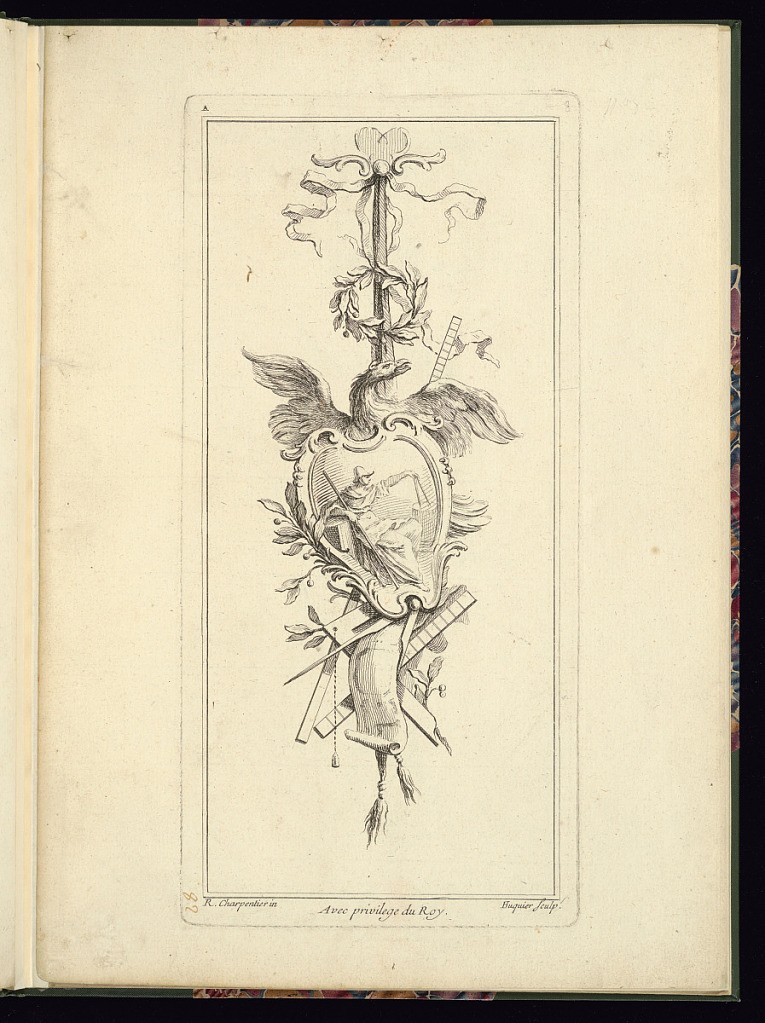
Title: Design for a Pendant Trophy
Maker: René Charpentier, French, 1680 - 1723
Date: ca. 1736
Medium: Etching on laid paper
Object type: Print
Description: A design for an ornamental pendant trophy from a series of twelve plates. The trophy features a central cartouche with a figure holding a caliper. The cartouche is supported by a bird, intertwined with foliate olive branches, and tools for sculpture, a caliper, paper, rulers, hanging from a tied ribbon or textile. The plate is signed.